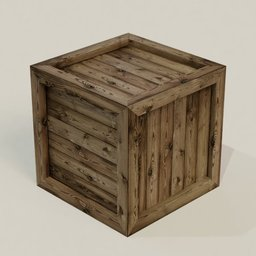
Label: tools